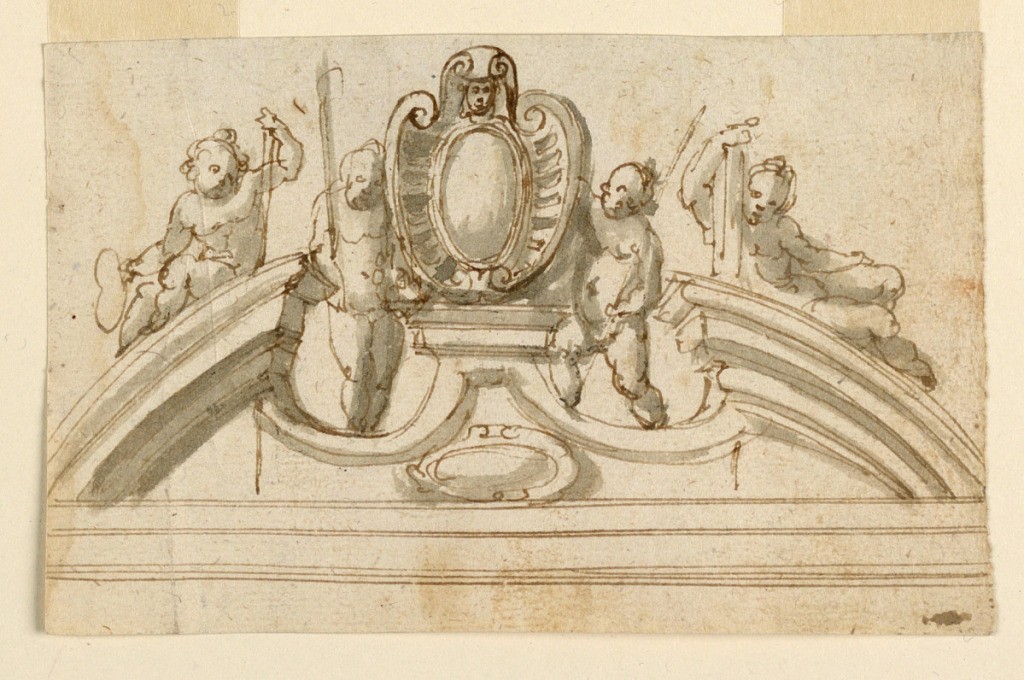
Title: Project for a Pediment
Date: ca. 1580
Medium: Pen and ink, brush and grey watercolor wash on laid paper.
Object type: Drawing
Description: A broken pediment with an escutcheon on a pedestal in the center. It is supported by two standing children, two more crouch on the cornices holding indistinct objects. On verso: blotter of a red crayon head.